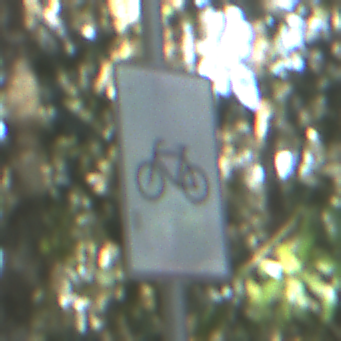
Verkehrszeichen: RadverkehrOhnePfeilsymbol
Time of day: Midday
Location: Outdoor (Nature)
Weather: Clear
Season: NotSpecified
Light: Natural